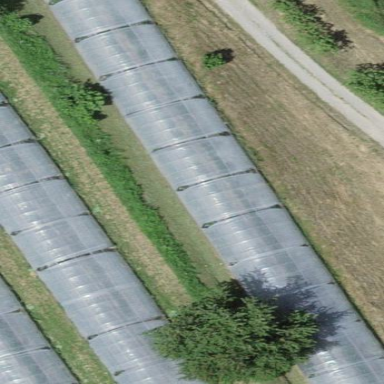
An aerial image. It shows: Greenhouse.